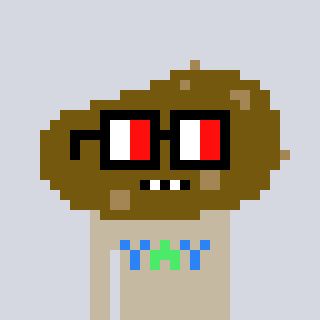
a pixel art character with square glasses with black frames and red eyes, a potato-shaped head and a bege-colored body on a cool background